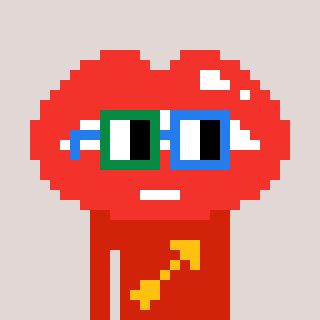
a pixel art character with square green and blue glasses, a lips-shaped head and a red-colored body on a warm background